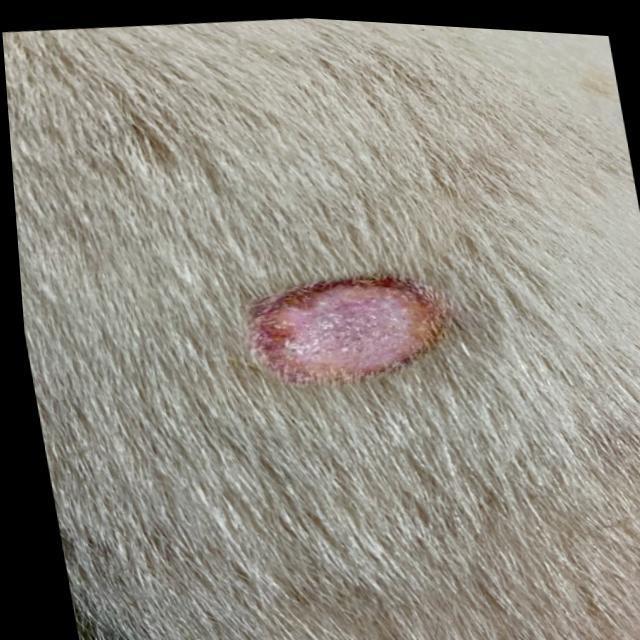
Canine ringworm (Dermatophytosis) — fungal infection caused by Microsporum or Trichophyton. Presents with circular alopecia, scaling, crusting, and broken hairs.